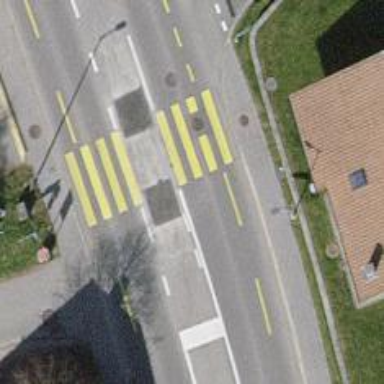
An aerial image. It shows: Marked crossing on the road.